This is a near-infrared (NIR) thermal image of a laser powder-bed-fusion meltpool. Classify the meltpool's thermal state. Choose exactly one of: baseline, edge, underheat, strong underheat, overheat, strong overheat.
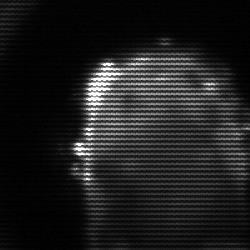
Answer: baseline